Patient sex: M
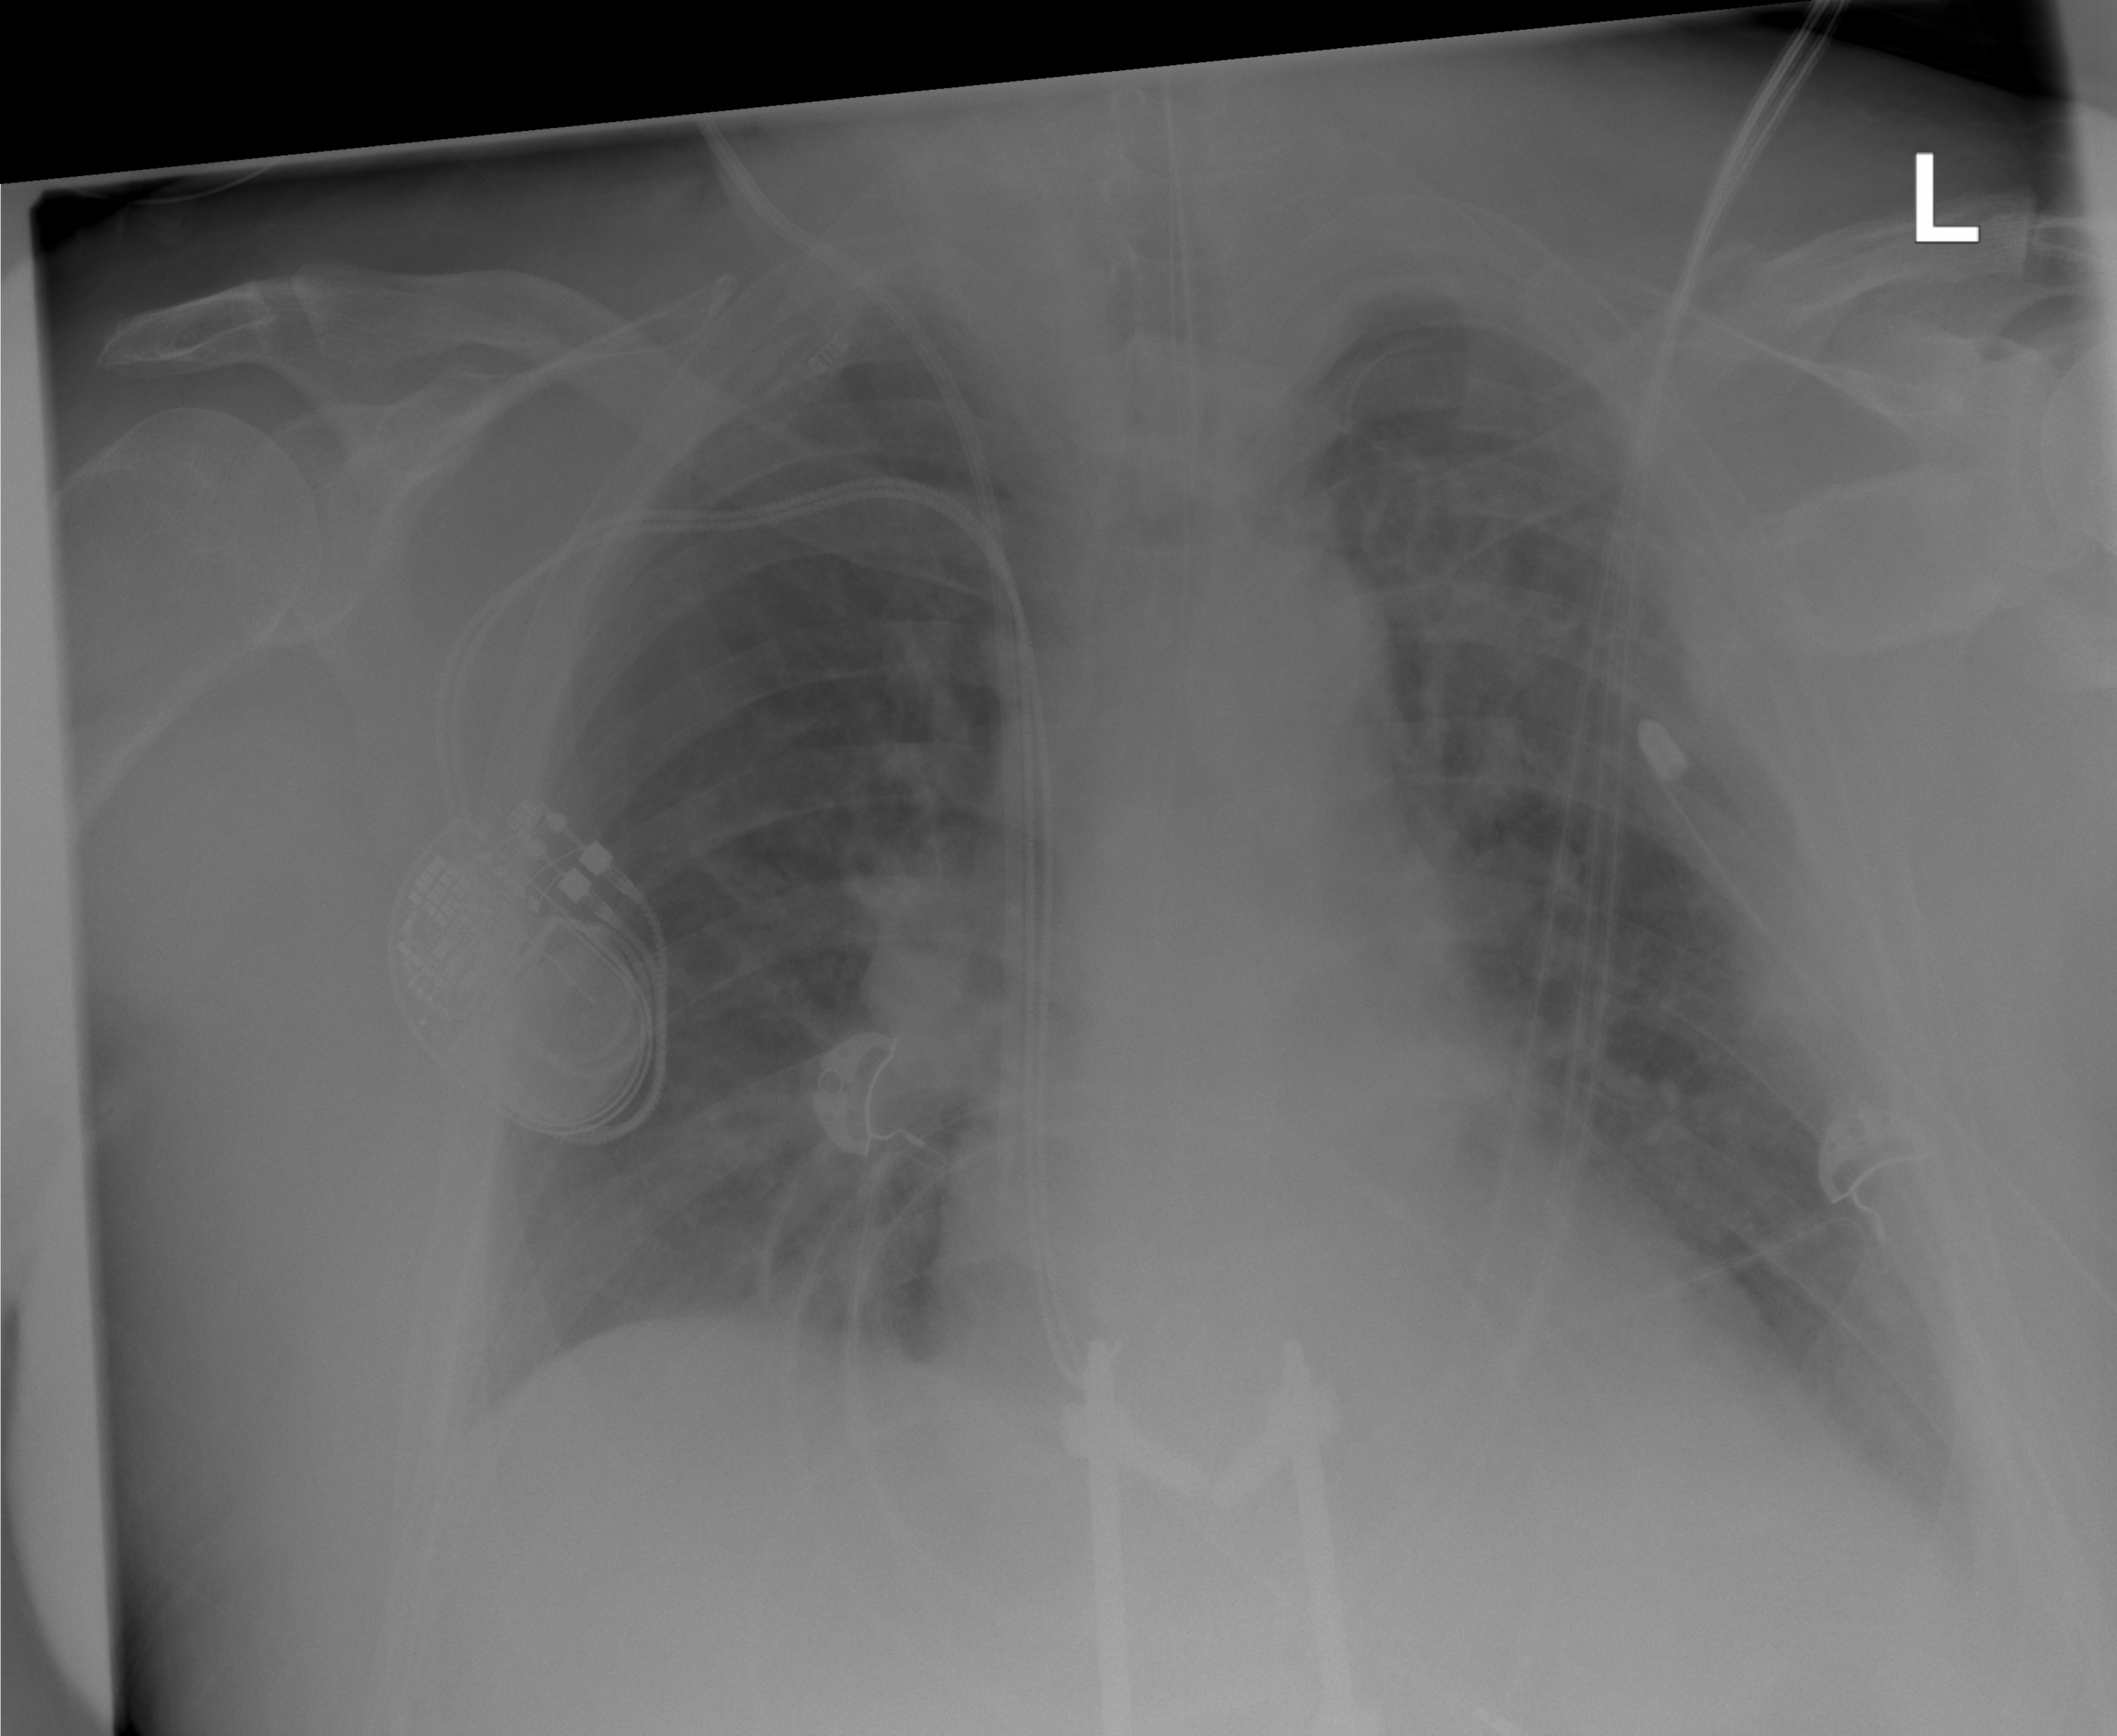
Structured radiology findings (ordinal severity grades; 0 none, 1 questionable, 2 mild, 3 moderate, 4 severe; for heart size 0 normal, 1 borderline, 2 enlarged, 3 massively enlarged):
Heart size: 0
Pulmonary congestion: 0
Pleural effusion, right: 1
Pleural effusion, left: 2
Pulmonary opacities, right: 2
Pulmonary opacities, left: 0
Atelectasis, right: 1
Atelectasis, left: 2